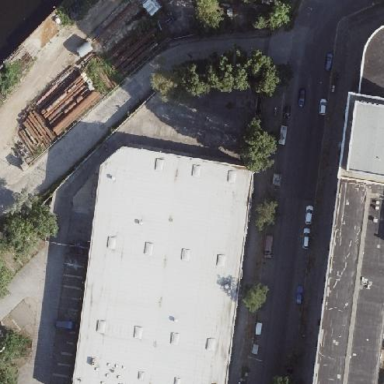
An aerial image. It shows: Warehouse building used for storage rental.